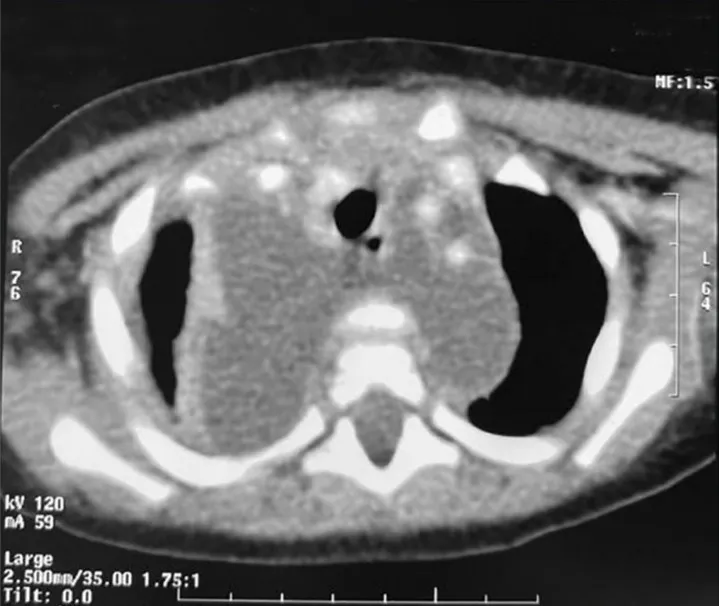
a thoracic CT scan showing a collected diffuse mediastinitis spread to the cervical region associated with a right pleural empyema and pulmonary condensation.
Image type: radiology (ct)